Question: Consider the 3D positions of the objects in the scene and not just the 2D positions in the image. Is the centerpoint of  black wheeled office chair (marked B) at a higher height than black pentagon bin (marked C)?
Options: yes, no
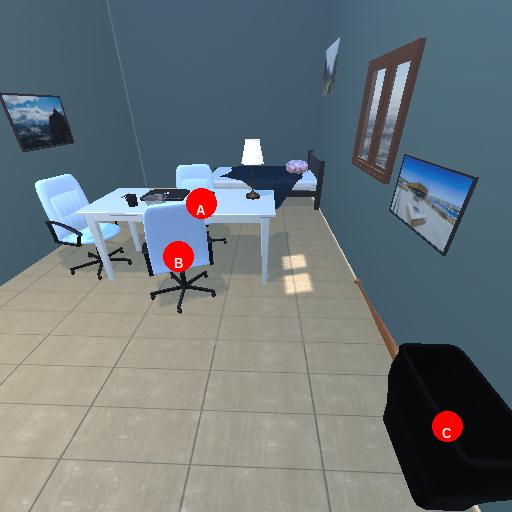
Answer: yes